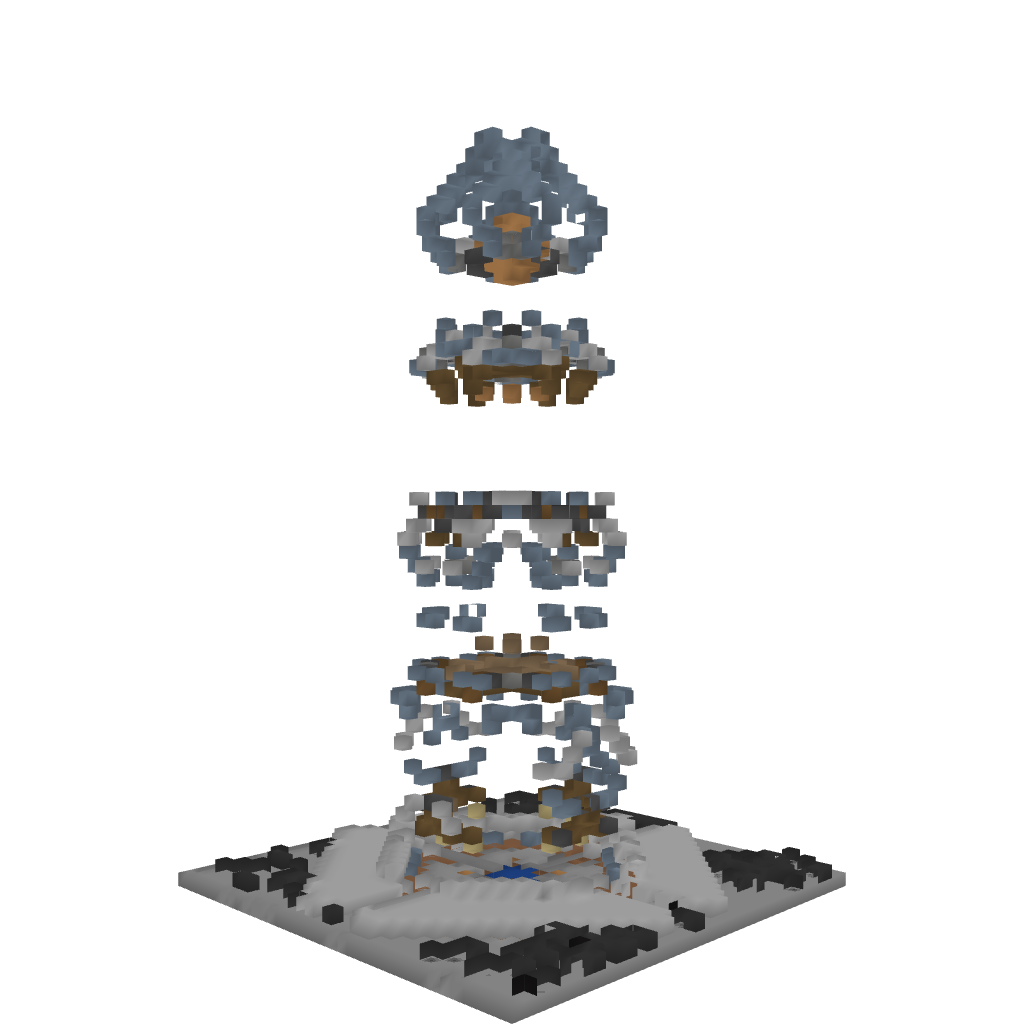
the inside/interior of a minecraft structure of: Water Tower by iEdgy